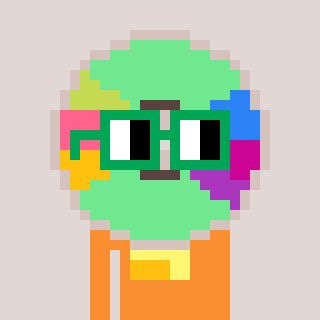
a pixel art character with square green glasses, a cd-shaped head and a orange-colored body on a warm background